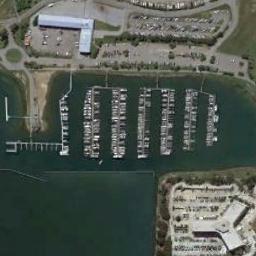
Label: harbor